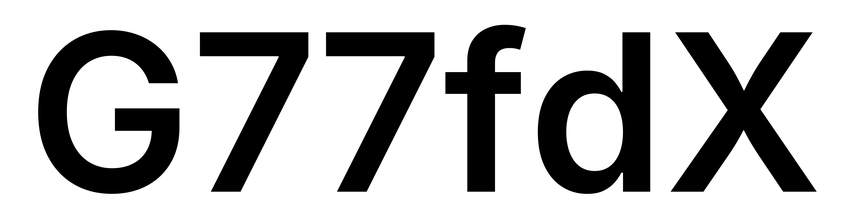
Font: Inter_SemiBold